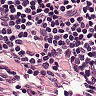
Metastatic tissue present: no